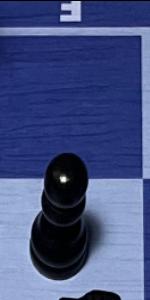
Label: Pawn_Black